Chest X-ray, AP view. Patient: 53 years old, sex M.
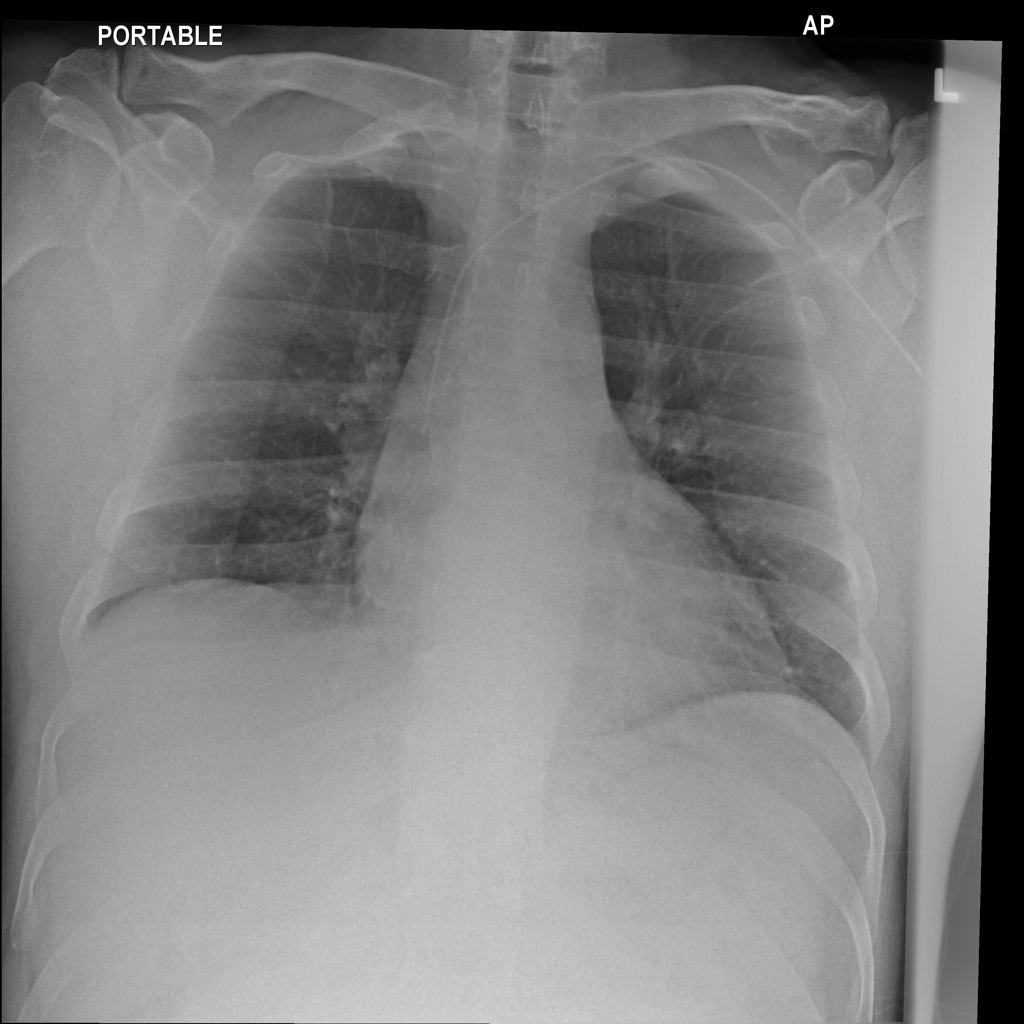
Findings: No Finding